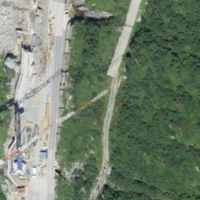
EUNIS habitat code: 31
Species observed at this site:
Pyrrhocorax graculus